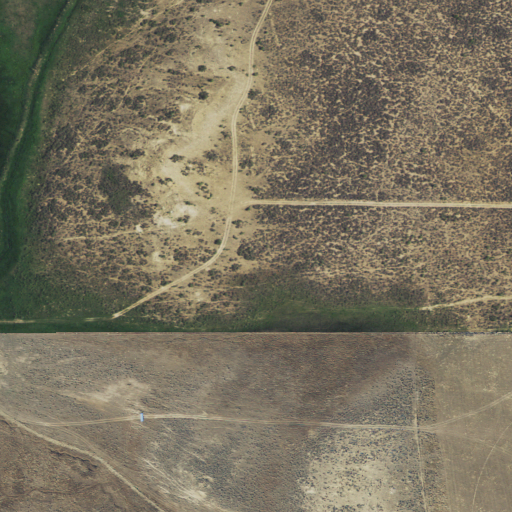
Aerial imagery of valley in Utah named Antelope Hollow containing shrub, pasture, herbaceous wetlands, and woody wetlands